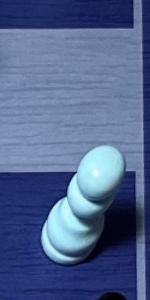
Label: Pawn_White